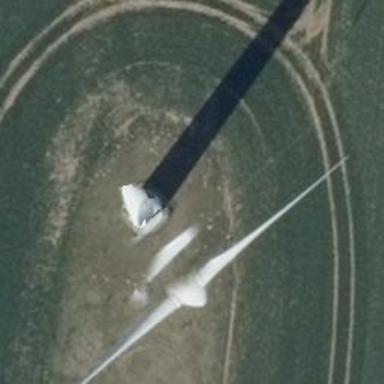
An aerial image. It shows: Wind generator powered by horizontal axis wind turbine.